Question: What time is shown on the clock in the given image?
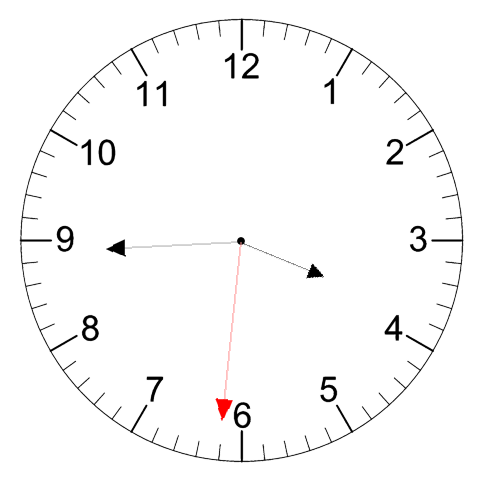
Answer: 03:44:31